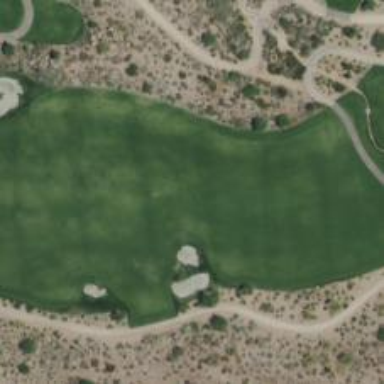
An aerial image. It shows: Golf hole.